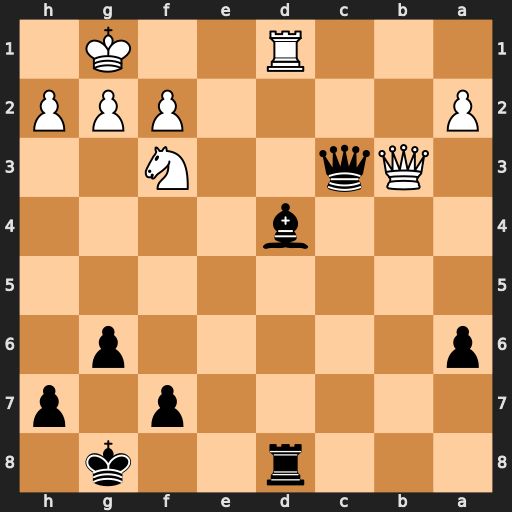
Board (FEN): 3r2k1/5p1p/p5p1/8/3b4/1Qq2N2/P4PPP/3R2K1
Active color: b
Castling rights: -
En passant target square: -
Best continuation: Qxb3 axb3 Bxf2+ Kxf2 Rxd1